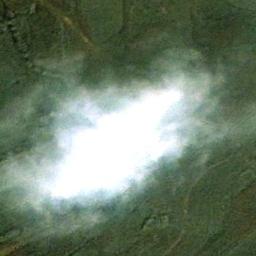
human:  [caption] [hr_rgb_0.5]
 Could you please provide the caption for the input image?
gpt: The cumulus clouds are located above the green farmland .

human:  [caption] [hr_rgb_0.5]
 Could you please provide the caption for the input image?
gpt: Large group of white clouds on green fields .

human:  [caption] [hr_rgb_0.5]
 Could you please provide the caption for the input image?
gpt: The white cloud is above green farmland .

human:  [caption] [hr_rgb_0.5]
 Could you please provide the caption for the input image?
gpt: A little white cloud floated above the blue figure .

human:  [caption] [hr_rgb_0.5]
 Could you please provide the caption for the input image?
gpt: One piece of thick white cloud over a green land .